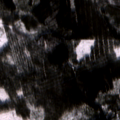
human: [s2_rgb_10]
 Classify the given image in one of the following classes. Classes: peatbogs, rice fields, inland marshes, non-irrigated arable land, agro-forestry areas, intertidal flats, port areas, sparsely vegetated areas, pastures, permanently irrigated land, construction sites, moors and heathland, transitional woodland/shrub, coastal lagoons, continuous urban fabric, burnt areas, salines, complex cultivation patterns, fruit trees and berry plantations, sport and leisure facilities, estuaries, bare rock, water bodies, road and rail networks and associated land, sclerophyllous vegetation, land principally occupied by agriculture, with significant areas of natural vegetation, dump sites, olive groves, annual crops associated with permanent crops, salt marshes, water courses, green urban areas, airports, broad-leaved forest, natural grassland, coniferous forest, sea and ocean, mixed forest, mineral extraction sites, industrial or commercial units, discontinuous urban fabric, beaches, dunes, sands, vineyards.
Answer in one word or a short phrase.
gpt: coniferous forest, mixed forest